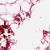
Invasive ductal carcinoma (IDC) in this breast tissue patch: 0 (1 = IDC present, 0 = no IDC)